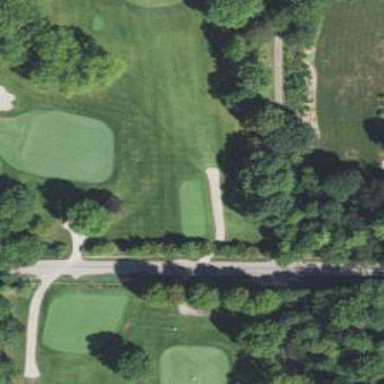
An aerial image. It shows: Service road used as golf cart path.